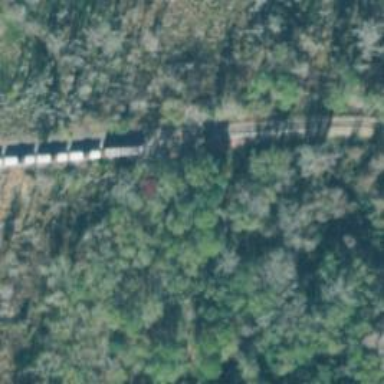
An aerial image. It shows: Railway siding for service.